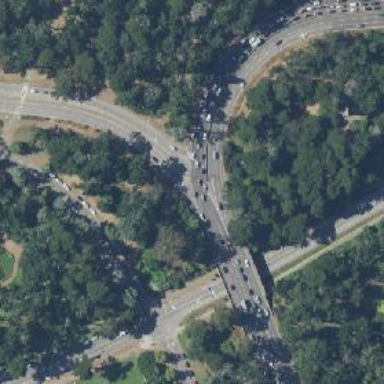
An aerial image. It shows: Trunk highway.